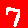
Digit: 7